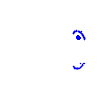
Particle: electron